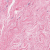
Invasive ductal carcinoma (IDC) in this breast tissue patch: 0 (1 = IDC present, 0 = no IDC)